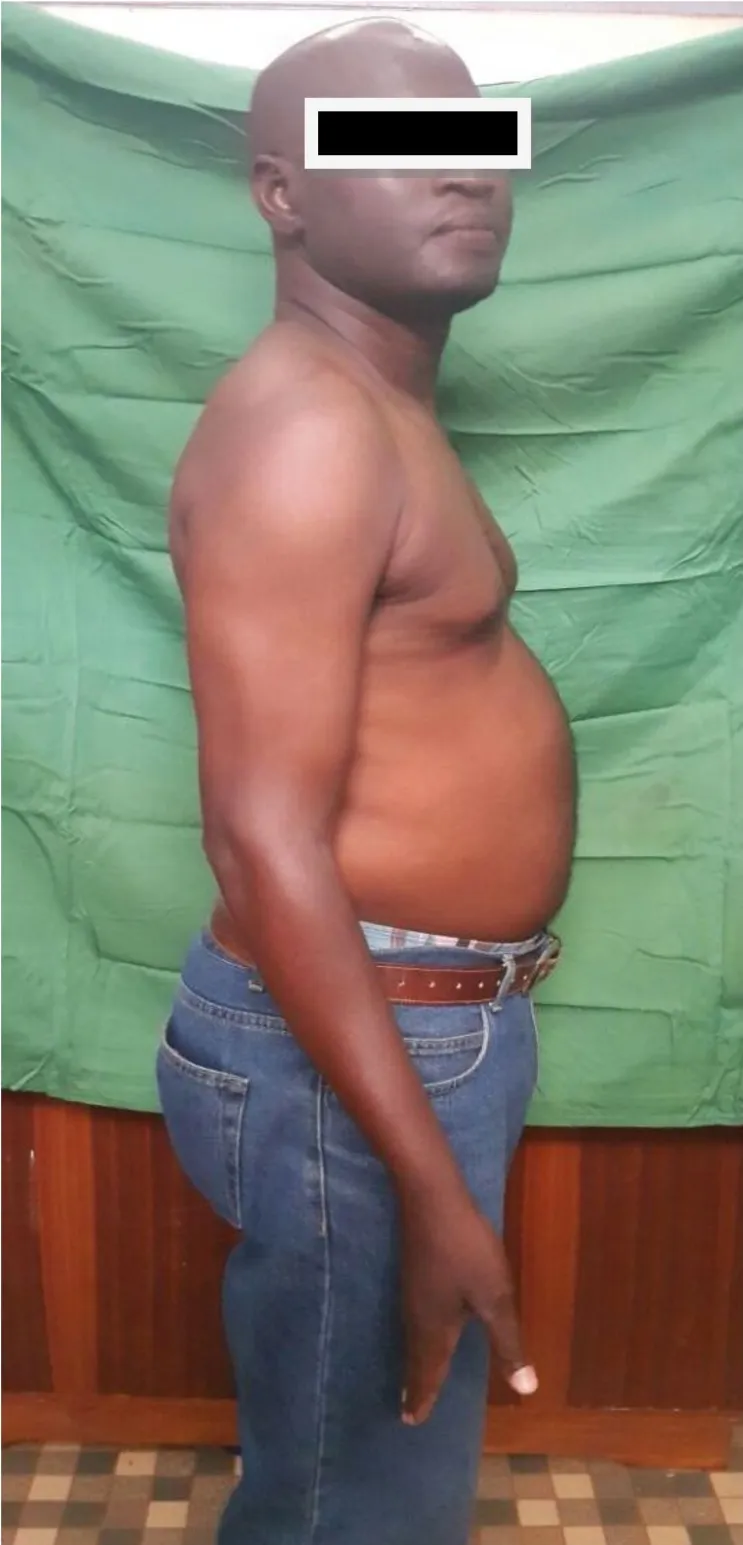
Slight deficit in elbow exten-sion at seven months' follow-up.
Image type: radiology (x_ray)